Question: I have a custom 'ListView'. Each row contains a 'TextView' and 'ImageView'.
Look at screenshot:

On Item click I make that 'ImageView' visible. But the problem is that only ONE 'ImageView' should be visible at a time.
I think that the best approach is to set all other 'ImageViews' as 'INVISIBLE' on click. And after all images gone make a clicked one 'VISIBLE'.
But I don't know how to iterate properly that in 'Adapter':
'''
private class TimeZoneItemAdapter extends ArrayAdapter<String> {
private Activity myContext;
private ArrayList<String> datas;
public TimeZoneItemAdapter(Context context, int textViewResourceId, ArrayList<String> objects) {
super(context, textViewResourceId, objects);
myContext = (Activity) context;
datas = objects;
}
@Override
public View getView(int position, View convertView, ViewGroup parent) {
final ViewHolder viewHolder;
if (convertView == null) {
LayoutInflater inflater = myContext.getLayoutInflater();
convertView = inflater.inflate(R.layout.listview_item, null);
viewHolder = new ViewHolder();
viewHolder.postNameView = (TextView) convertView.findViewById(R.id.listview_item);
viewHolder.postImageView = (ImageView) convertView.findViewById(R.id.image_mark);
convertView.setTag(viewHolder);
} else {
viewHolder = (ViewHolder) convertView.getTag();
}
viewHolder.postNameView.setText(datas.get(position));
viewHolder.postNameView.setOnClickListener(new View.OnClickListener() {
@Override
public void onClick(View v) {
//clear all image views during iteration
View view;
for (int i = 0; i < datas.size(); i++) {
//dont know which parameter need there for proper iteration
view = getView(i, ?????, null);
ImageView image = (ImageView) view.findViewById(R.id.image_mark);
image.setVisibility(View.INVISIBLE);
}
if (viewHolder.postImageView.getVisibility() != View.VISIBLE) {
selectedTimeZone = viewHolder.postNameView.getText().toString();
viewHolder.postImageView.setVisibility(View.VISIBLE);
} else {
viewHolder.postImageView.setVisibility(View.INVISIBLE);
}
}
});
return convertView;
}
class ViewHolder {
TextView postNameView;
ImageView postImageView;
}
}
'''
Please help me or give some hints. I'm really confused with that already.
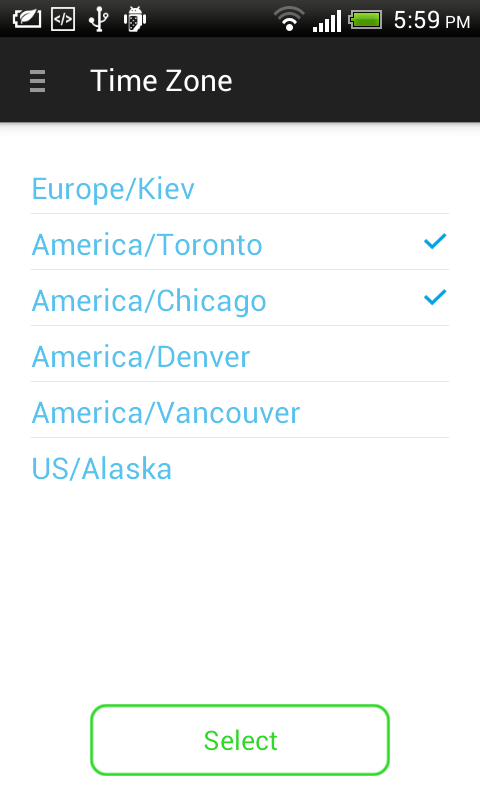
Answer: There is one solution:
'''
private static View lastClicked = null;
... ...
viewHolder.postNameView.setOnClickListener(new View.OnClickListener() {
@Override
public void onClick(View v) {
View parentRow = (View) v.getParent();
ViewHolder viewHolder = (ViewHolder)parentRow.getTag();
if(viewHolder.postImageView.getVisibility() != View.VISIBLE)
{
//clear last clicked image
if(lastClicked != null)
{
ViewHolder lastHolder = (ViewHolder)lastClicked.getTag();
lastHolder.postImageView.setVisibility(View.INVISIBLE);
}
selectedTimeZone = viewHolder.postNameView.getText().toString();
viewHolder.postImageView.setVisibility(View.VISIBLE);
lastClicked = parentRow;
}
else
{
viewHolder.postImageView.setVisibility(View.INVISIBLE);
lastClicked = null;
}
});
'''
Hope this help!